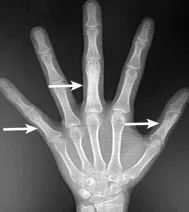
Clinical and radiographical results before and after surgery on the proximal phalangeal bone of left thumb, middle finger, and little finger. And the range of motion of metacarpophalangeal joints.
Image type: radiology (x_ray)